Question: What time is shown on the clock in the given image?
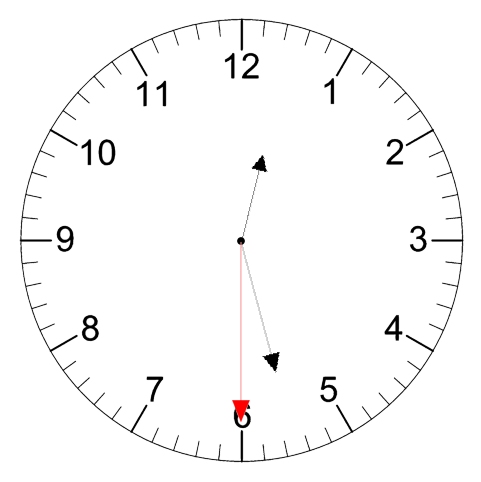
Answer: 12:27:30